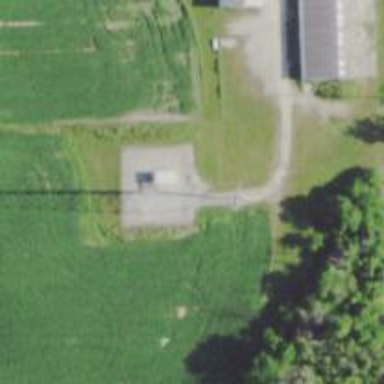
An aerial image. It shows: Mast structure.